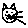
Label: cat